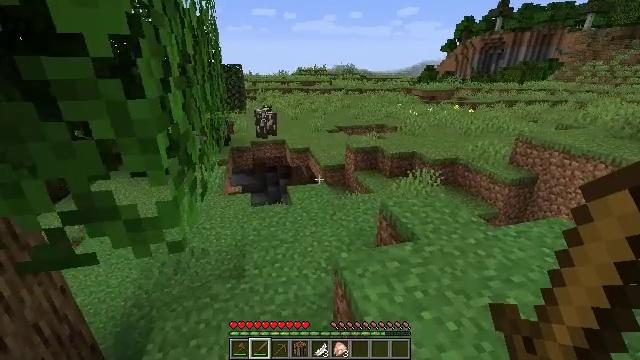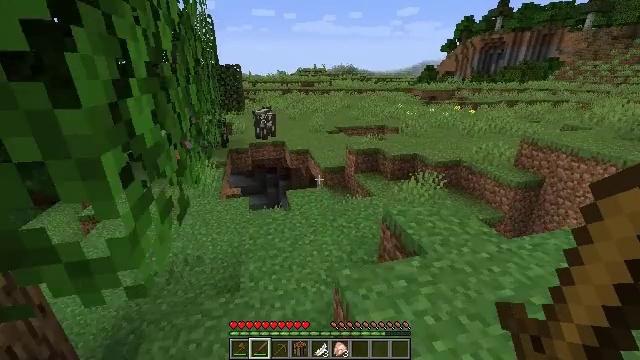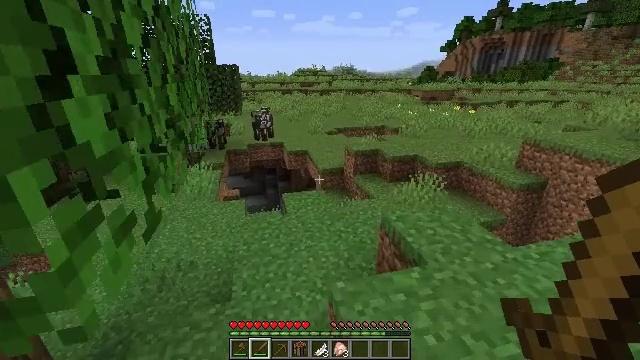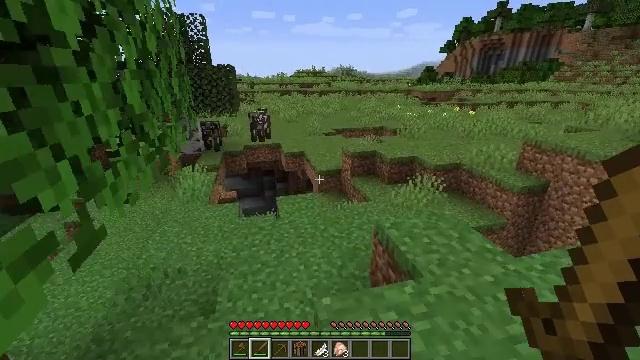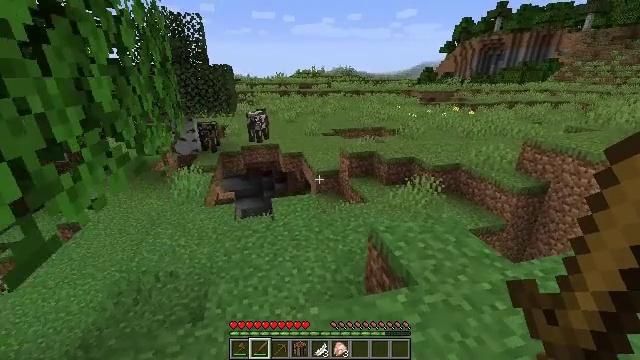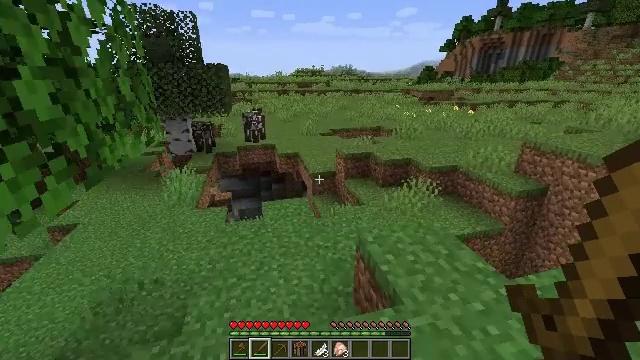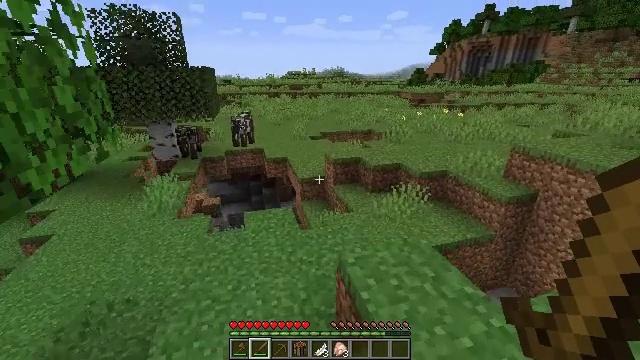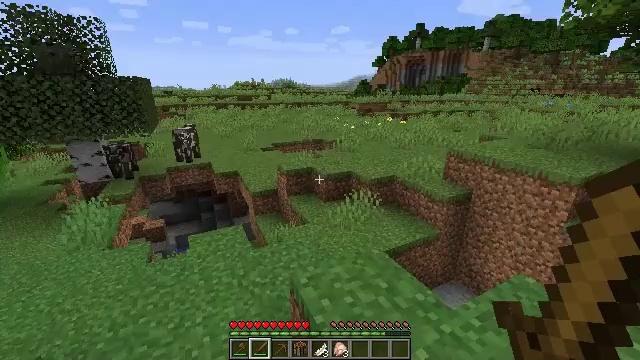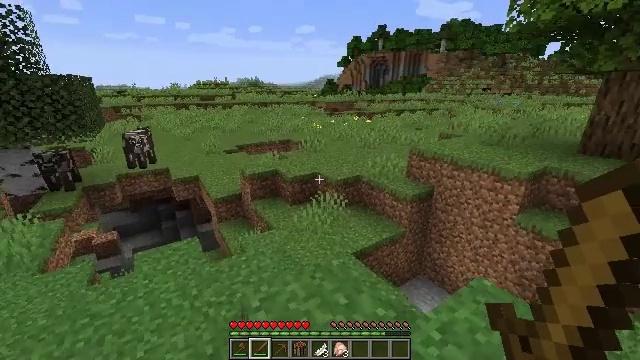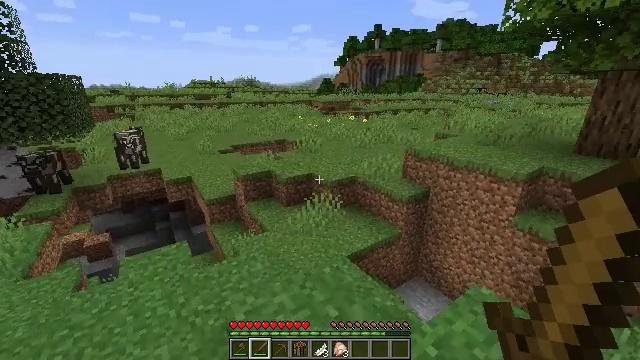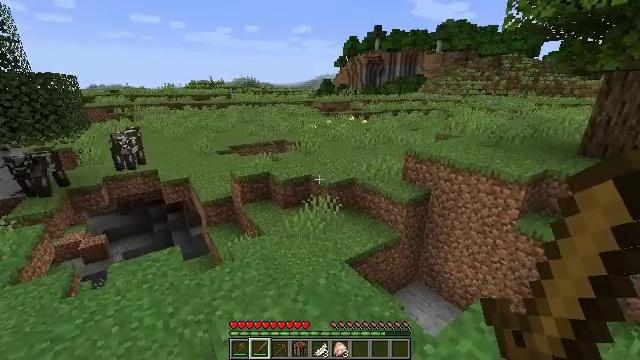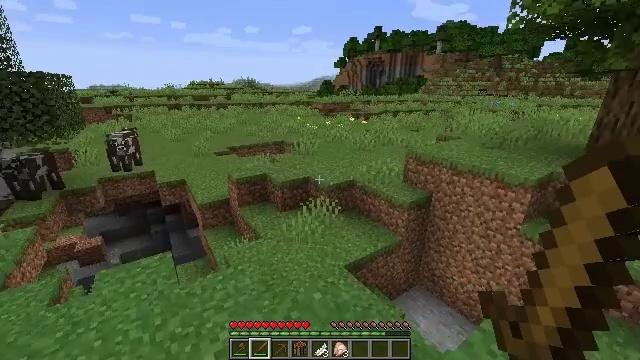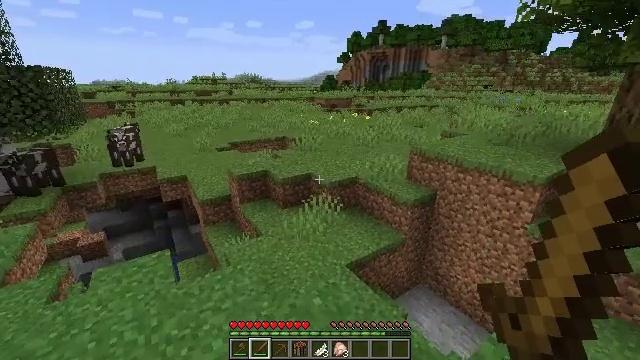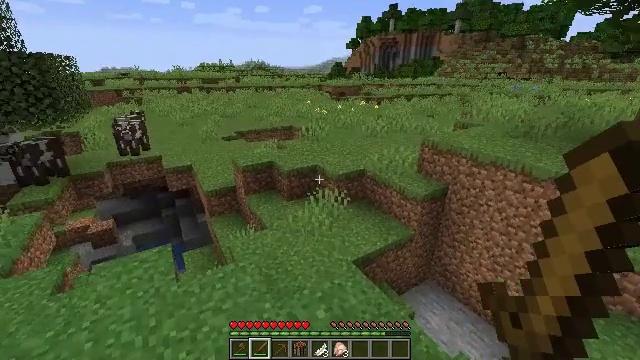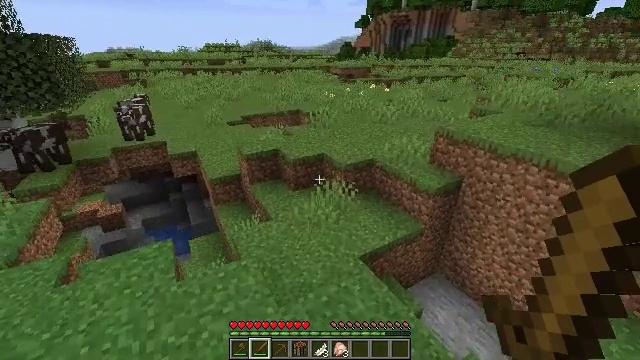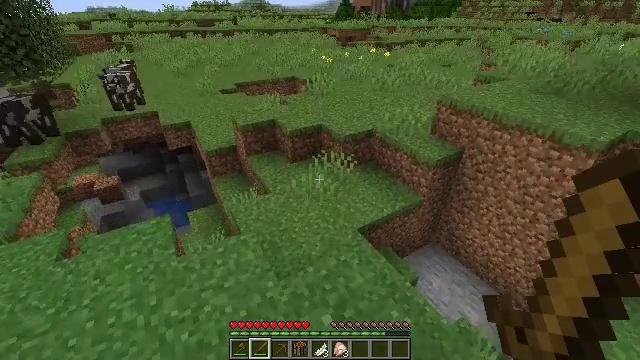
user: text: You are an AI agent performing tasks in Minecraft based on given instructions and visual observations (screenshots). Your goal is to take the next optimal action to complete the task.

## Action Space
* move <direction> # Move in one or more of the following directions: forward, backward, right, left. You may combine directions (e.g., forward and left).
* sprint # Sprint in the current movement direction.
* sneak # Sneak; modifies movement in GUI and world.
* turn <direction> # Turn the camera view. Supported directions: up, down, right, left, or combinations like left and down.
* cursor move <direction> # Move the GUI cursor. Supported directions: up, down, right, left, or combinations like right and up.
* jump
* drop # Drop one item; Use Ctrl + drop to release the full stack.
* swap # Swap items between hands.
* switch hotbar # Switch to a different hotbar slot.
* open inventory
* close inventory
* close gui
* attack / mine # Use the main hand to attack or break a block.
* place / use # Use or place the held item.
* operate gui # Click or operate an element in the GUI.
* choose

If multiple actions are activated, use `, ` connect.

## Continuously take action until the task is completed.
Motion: motion action
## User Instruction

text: Hunt a chicken.
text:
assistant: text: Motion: move forward and move right
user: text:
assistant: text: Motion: move forward and move right
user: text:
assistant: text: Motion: move forward and move right
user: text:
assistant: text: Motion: move forward and move right
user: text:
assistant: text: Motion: move forward and move right
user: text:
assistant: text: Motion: move forward, turn right
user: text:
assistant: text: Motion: move forward and move right, turn right and up
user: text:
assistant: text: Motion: move forward and move right, turn right
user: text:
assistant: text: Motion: move forward
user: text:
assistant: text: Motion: move forward
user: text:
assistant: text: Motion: move forward
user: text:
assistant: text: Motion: move forward, turn down
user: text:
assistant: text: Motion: move forward, turn left and down
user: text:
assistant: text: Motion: move forward, turn left and down
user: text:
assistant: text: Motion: move forward and move left, turn down
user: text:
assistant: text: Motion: move forward and move left, turn right and down
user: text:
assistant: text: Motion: move forward and move left, turn right and down
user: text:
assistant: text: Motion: move forward and move left, turn right and down
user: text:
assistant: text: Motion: move forward, turn right and down
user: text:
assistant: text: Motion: move forward
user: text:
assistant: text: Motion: move forward
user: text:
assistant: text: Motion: move forward
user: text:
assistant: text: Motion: move forward
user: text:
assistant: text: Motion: move forward
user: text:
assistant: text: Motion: move forward
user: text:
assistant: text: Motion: move forward
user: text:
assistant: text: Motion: move forward
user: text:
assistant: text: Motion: move forward, turn up
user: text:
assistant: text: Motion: move forward, turn up
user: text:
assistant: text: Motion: move forward, turn right and up